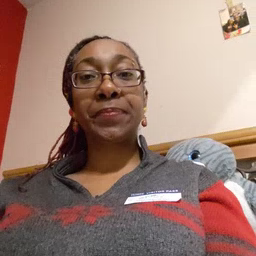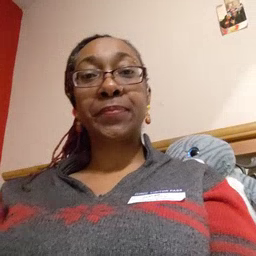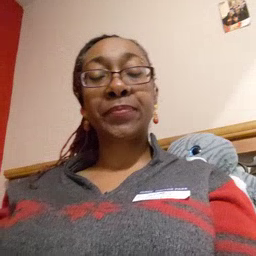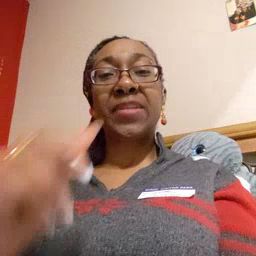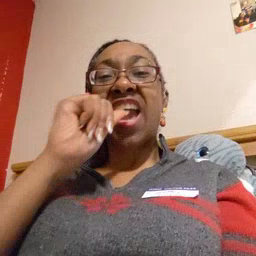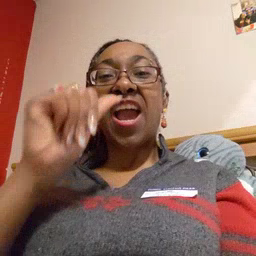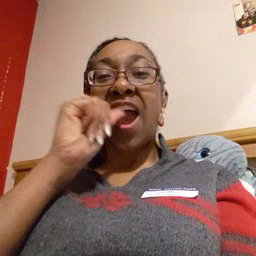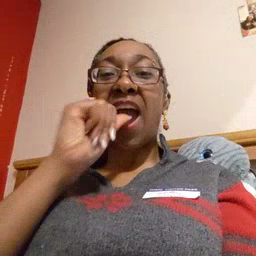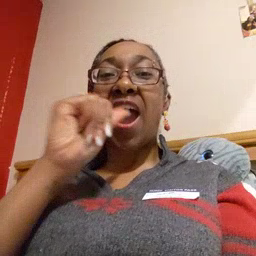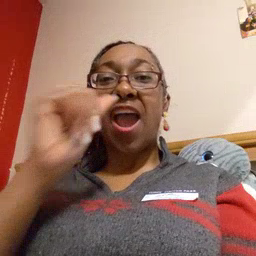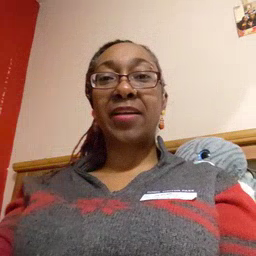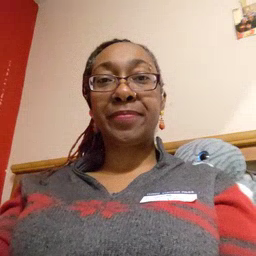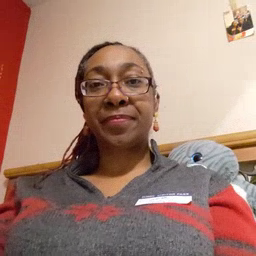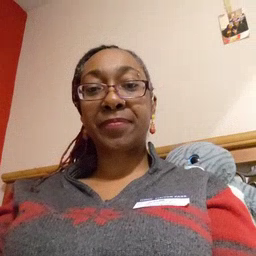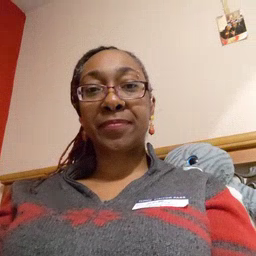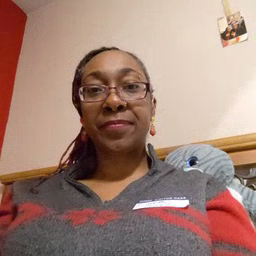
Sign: nuts